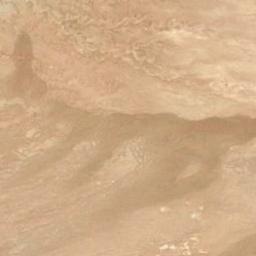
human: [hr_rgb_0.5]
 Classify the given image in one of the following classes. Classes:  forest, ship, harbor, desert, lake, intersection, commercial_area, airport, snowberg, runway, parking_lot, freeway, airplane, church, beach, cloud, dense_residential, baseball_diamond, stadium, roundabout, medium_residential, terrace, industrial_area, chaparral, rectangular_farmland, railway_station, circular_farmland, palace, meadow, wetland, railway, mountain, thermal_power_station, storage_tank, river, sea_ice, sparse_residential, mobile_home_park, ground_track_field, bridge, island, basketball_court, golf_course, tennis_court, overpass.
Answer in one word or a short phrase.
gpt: desert